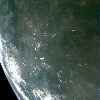
Label: land